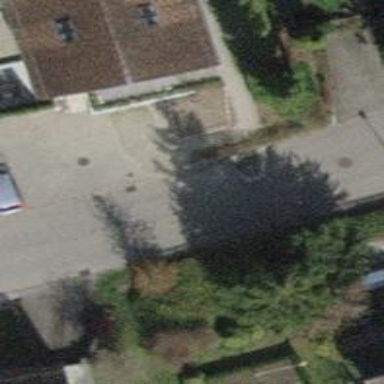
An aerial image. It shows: Footway made of paving stones.